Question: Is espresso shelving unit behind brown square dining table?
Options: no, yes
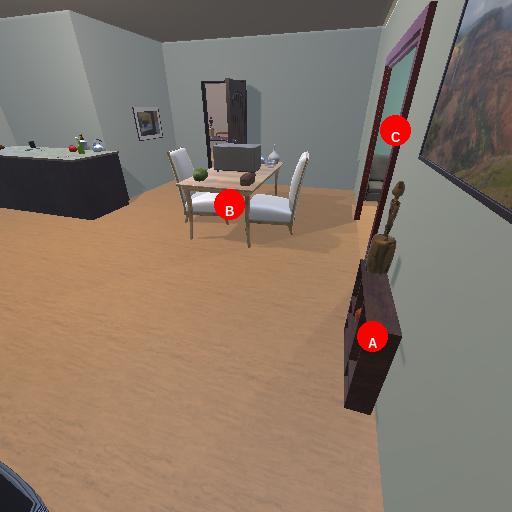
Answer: no